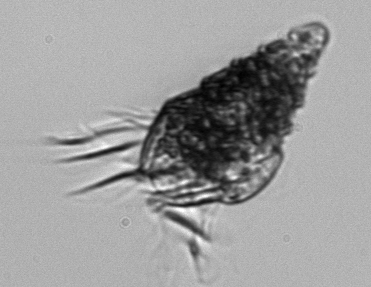
Label: Laboea_strobila